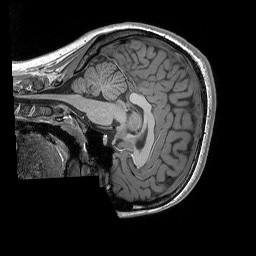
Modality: T1w
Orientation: sagittal
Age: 20
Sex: female
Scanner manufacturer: siemens
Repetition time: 2.25 s
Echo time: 0.00302 s